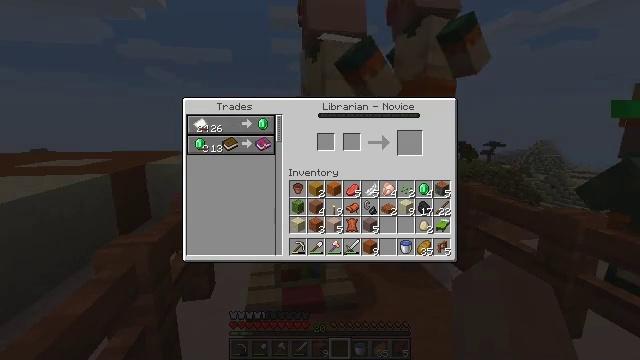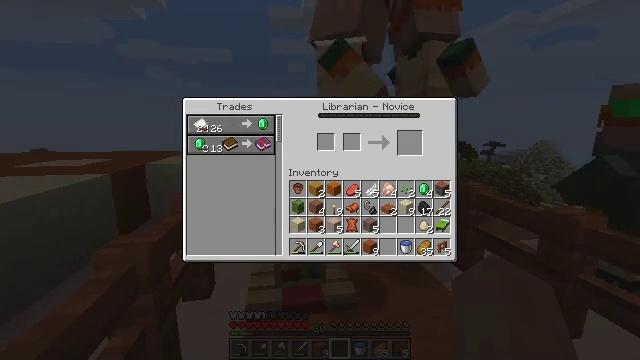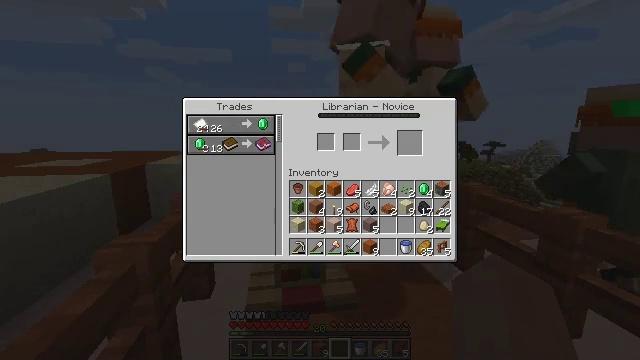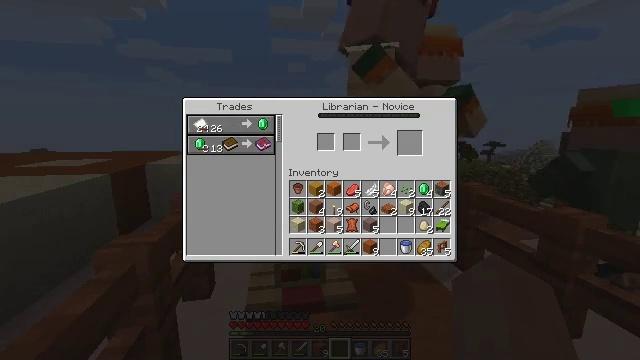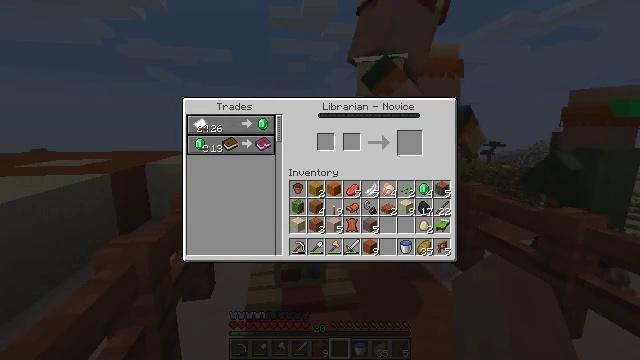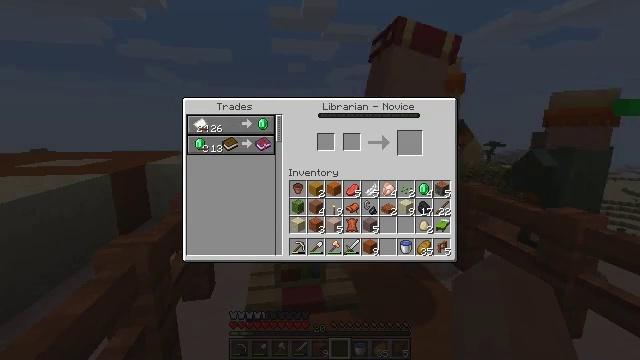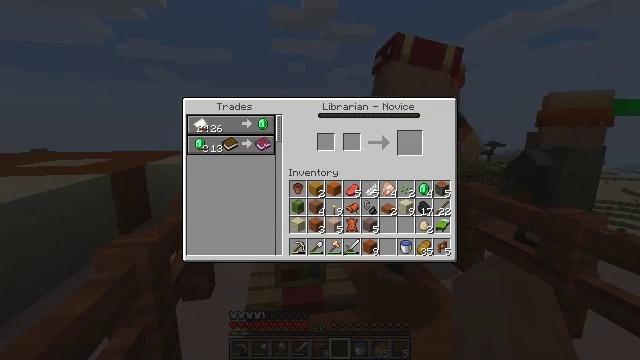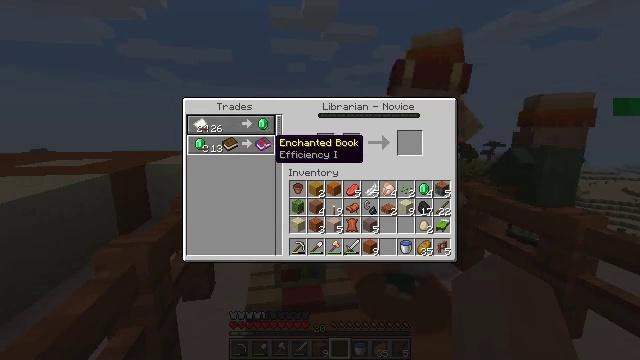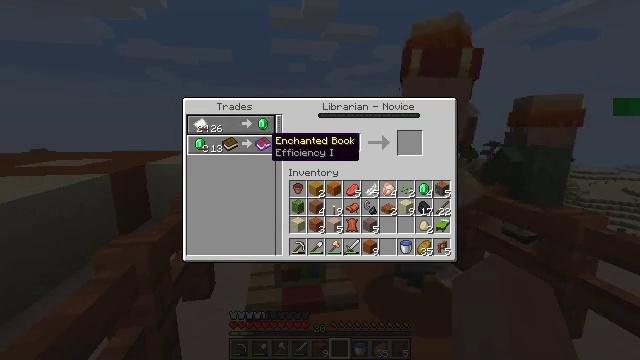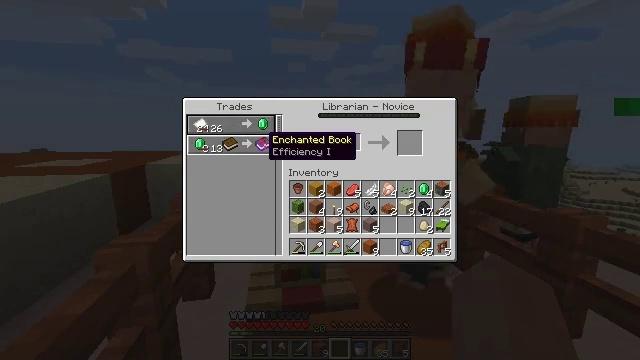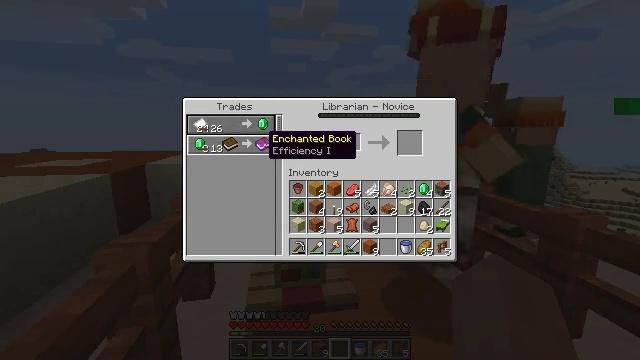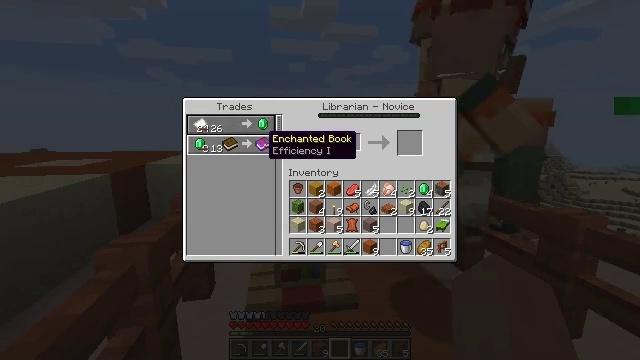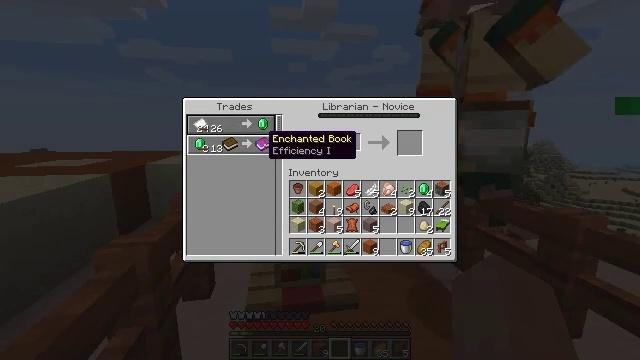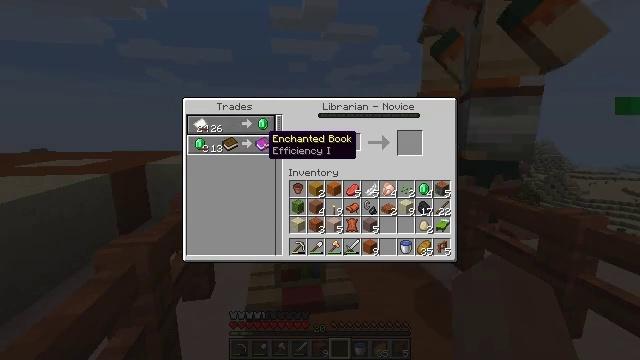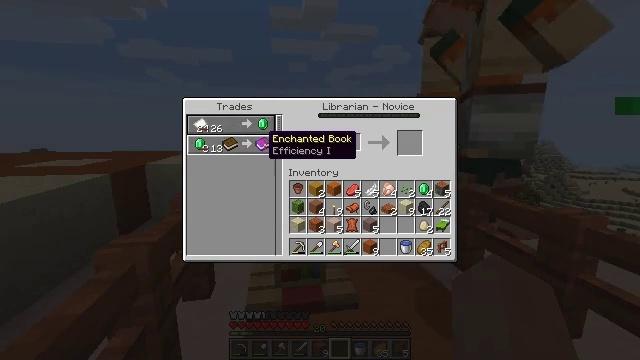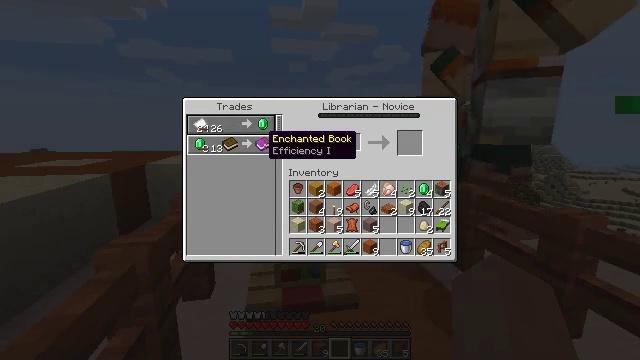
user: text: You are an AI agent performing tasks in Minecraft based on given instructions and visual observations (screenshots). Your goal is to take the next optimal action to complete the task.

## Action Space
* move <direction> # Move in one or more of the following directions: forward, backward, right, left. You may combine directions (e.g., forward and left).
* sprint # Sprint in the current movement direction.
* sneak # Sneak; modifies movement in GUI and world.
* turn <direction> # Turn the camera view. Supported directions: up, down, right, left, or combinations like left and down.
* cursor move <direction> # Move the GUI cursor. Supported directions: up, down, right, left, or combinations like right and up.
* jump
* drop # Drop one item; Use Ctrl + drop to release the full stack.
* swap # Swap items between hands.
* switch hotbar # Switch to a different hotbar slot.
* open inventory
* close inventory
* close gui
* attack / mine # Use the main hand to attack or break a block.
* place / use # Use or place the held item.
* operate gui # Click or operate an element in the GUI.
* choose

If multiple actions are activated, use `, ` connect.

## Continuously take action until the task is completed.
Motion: motion action
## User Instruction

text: Break the lectern to relocate it.
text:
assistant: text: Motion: cursor move left and up
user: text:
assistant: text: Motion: cursor move left
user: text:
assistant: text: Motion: cursor move left
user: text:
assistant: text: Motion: no_op
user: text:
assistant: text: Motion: no_op
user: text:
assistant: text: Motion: cursor move left
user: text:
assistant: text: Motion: cursor move left
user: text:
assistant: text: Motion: no_op
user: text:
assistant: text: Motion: no_op
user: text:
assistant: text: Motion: no_op
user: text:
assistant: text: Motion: no_op
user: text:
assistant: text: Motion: no_op
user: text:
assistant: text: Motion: no_op
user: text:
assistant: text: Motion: no_op
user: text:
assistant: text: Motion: no_op
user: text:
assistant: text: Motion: no_op
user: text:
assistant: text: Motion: no_op
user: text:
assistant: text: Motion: no_op
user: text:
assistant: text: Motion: no_op
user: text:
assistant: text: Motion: no_op
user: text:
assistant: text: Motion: no_op
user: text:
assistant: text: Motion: no_op
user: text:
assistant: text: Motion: no_op
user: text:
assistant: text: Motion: no_op
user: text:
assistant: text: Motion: no_op
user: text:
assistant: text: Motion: no_op
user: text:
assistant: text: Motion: no_op
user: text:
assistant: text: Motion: no_op
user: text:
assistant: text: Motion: no_op
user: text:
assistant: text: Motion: no_op